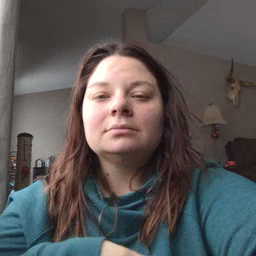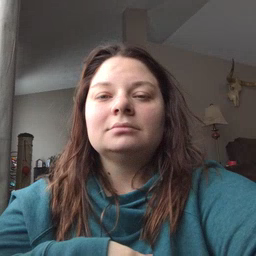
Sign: chin